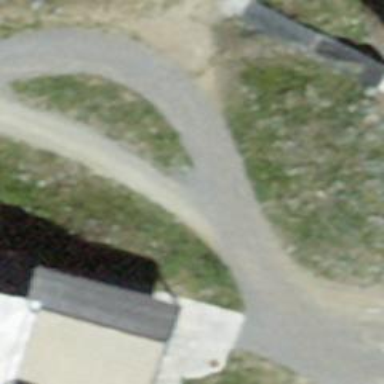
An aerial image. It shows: Dirt path.